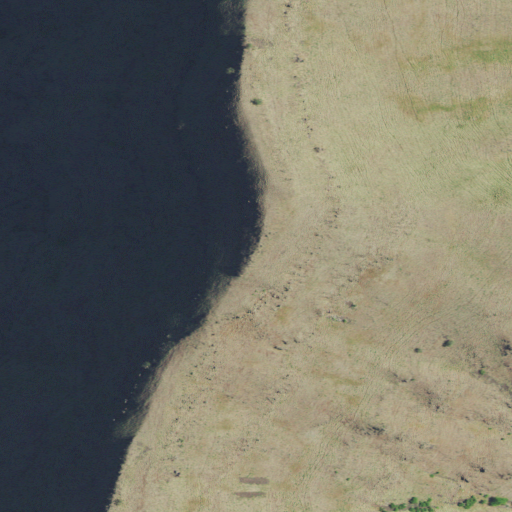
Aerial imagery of ridge(s) in Idaho named White Bird Ridge containing shrub, grassland, and evergreen forest